Brain MRI, t1w sequence, axial 2D slice.
Patient: age 35, sex F, weight 95 kg, height 1.95 m
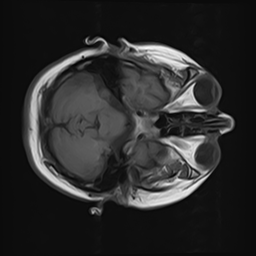